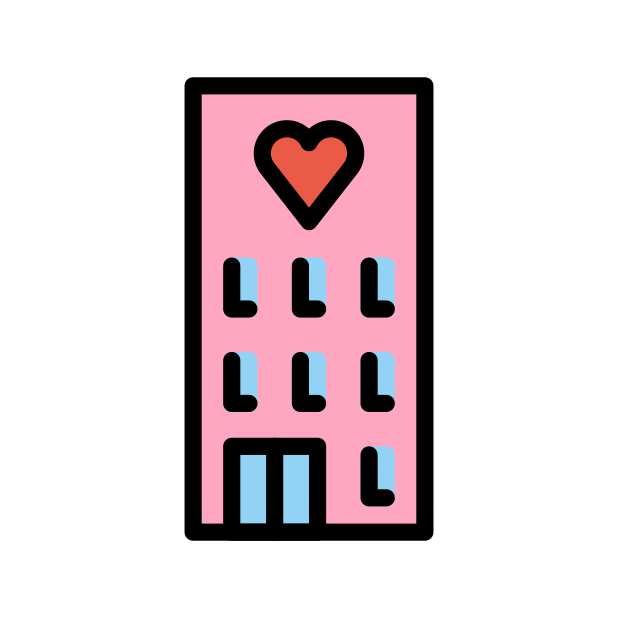
love hotel